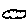
Label: cloud